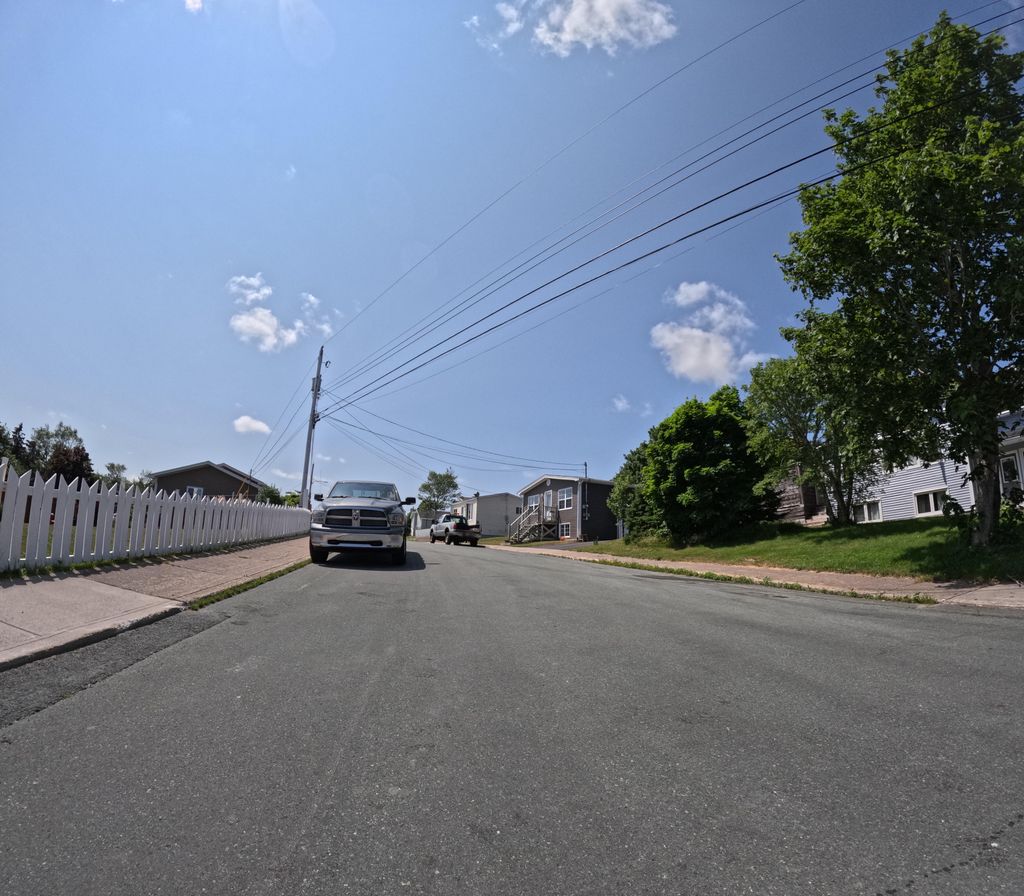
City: st_johns